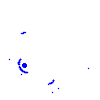
Particle: electron